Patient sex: F
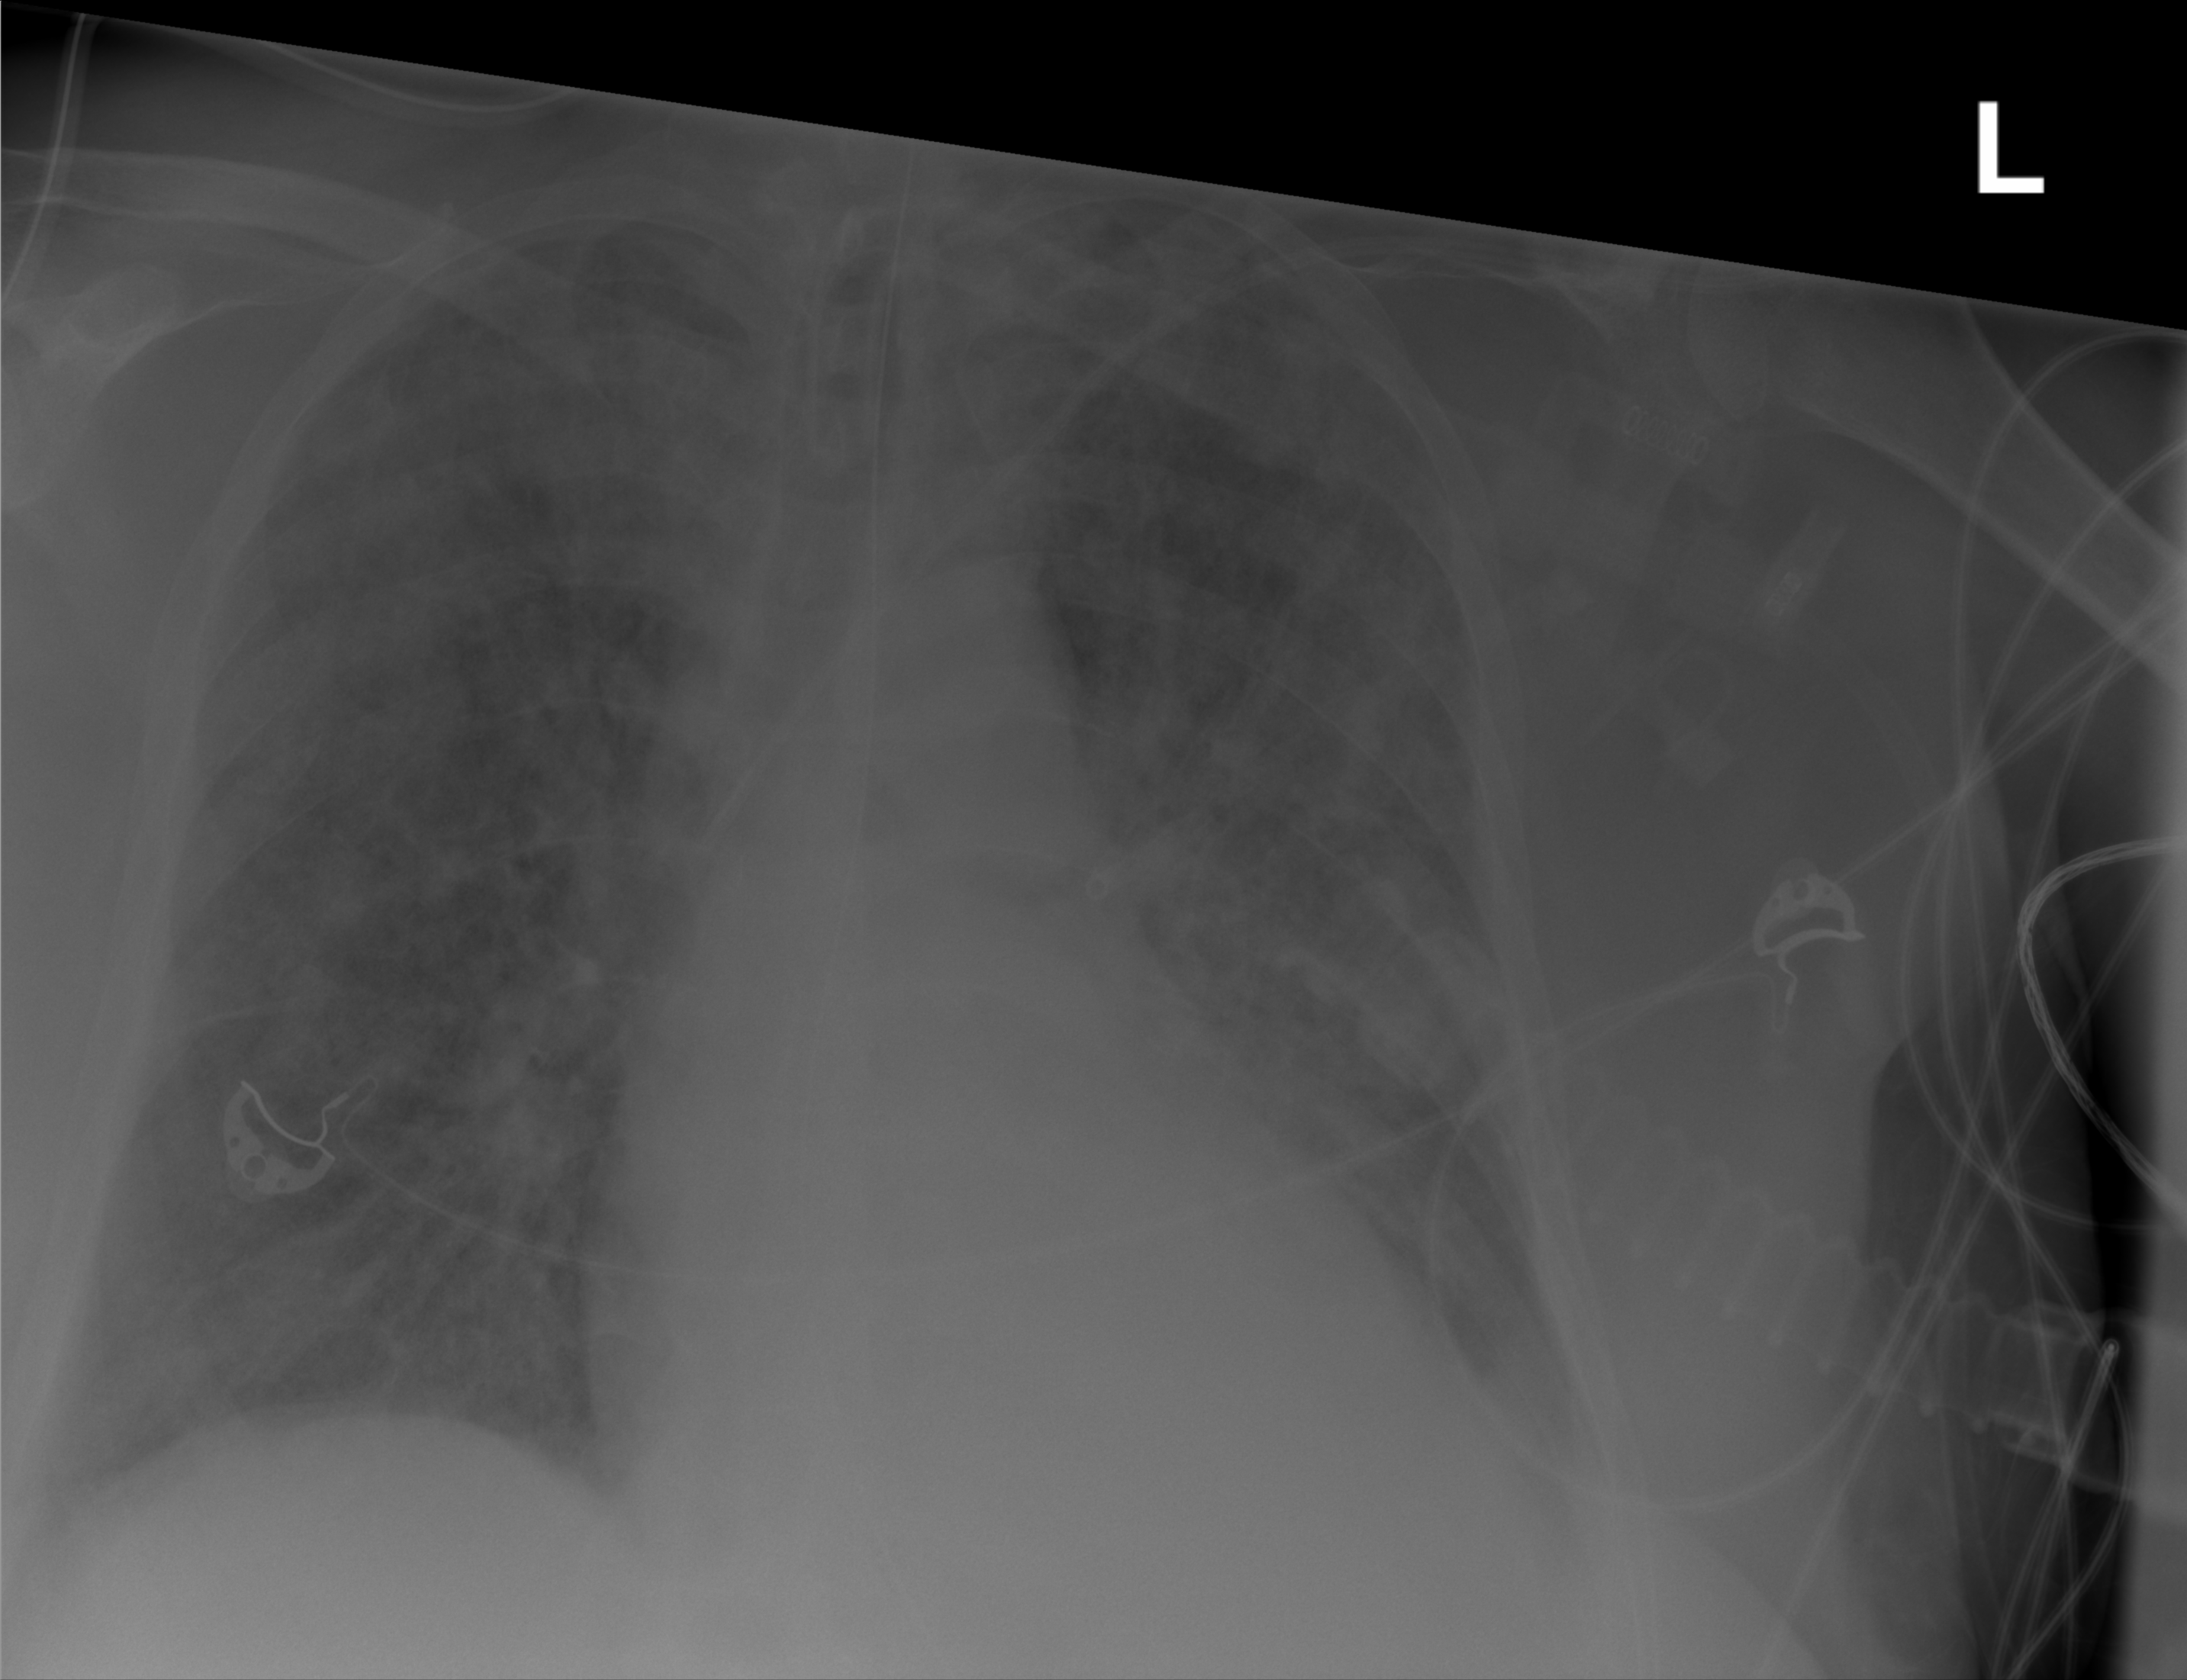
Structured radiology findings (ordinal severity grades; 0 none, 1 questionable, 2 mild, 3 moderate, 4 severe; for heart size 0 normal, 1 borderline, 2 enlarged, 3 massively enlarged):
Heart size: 2
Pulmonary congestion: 3
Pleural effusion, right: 1
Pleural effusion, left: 1
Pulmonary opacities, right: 3
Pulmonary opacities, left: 3
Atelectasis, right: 3
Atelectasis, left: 3